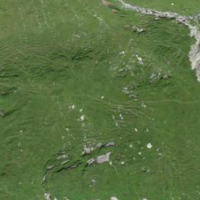
EUNIS habitat code: 23
Species observed at this site:
Lagopus muta